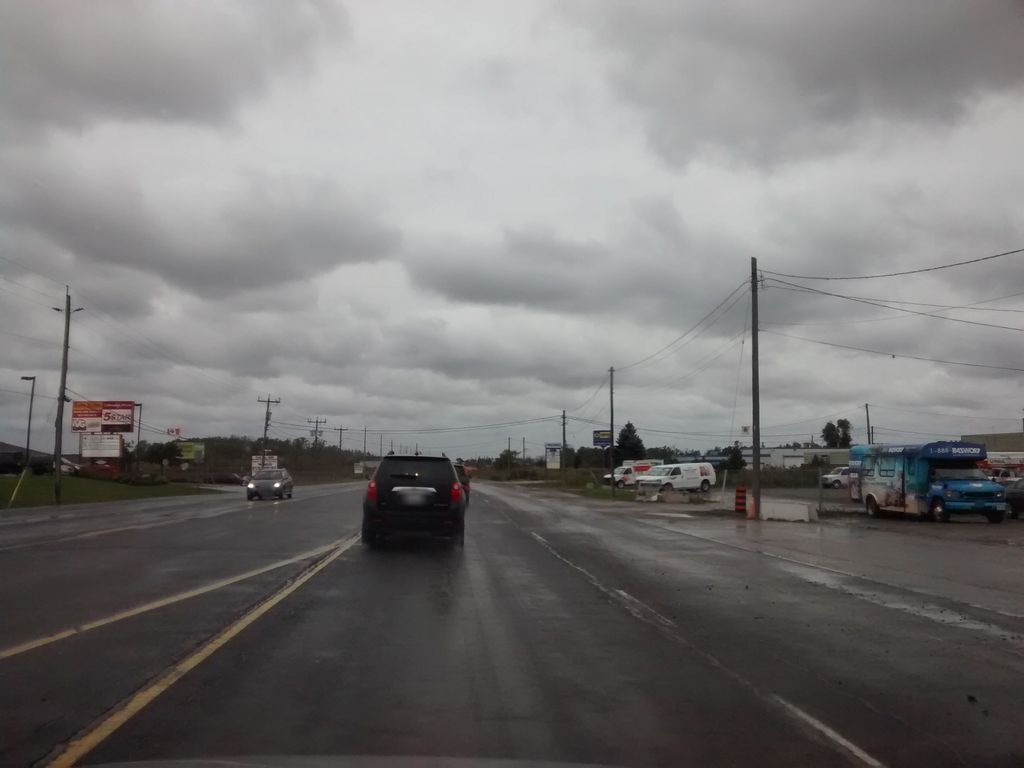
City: hamilton